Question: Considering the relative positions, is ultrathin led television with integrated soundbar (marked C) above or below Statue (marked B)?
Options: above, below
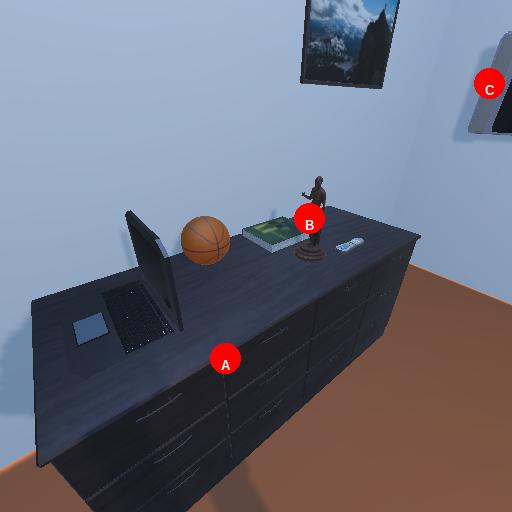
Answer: above